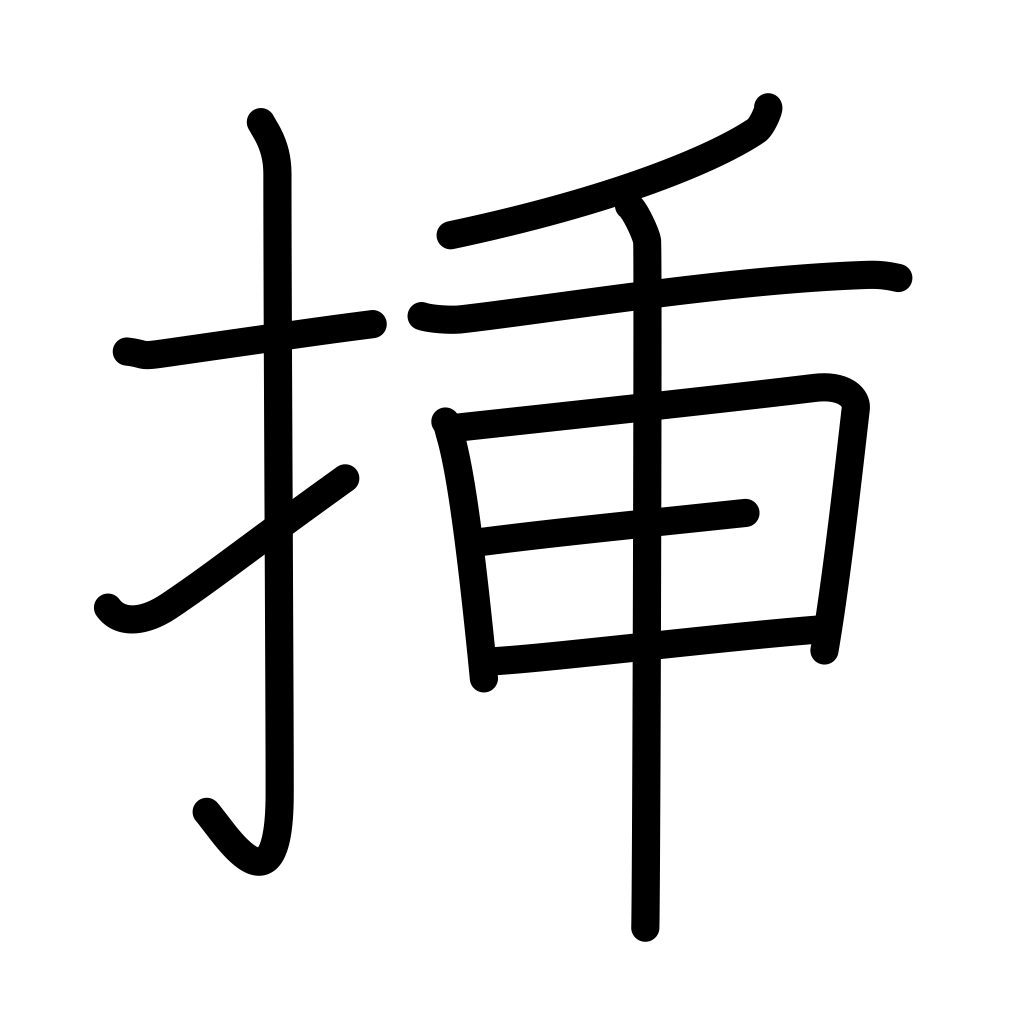
Meaning: insert, put in, graft